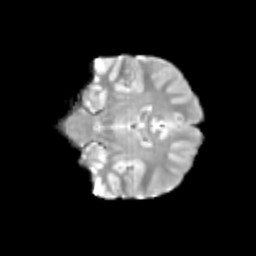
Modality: T2w
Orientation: coronal
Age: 11
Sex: male
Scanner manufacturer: siemens
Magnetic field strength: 3 T
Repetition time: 3.8 s
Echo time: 0.07 s